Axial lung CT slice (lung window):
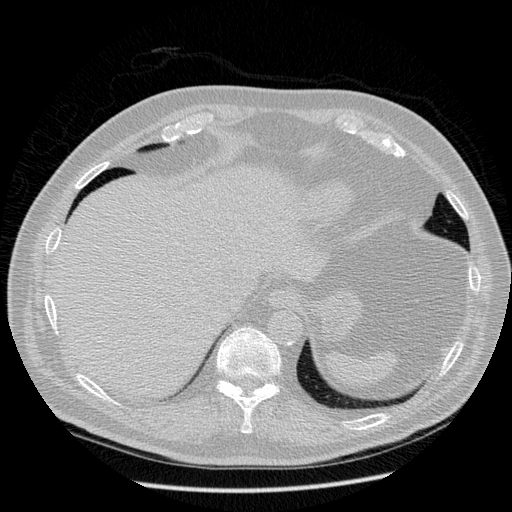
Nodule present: no